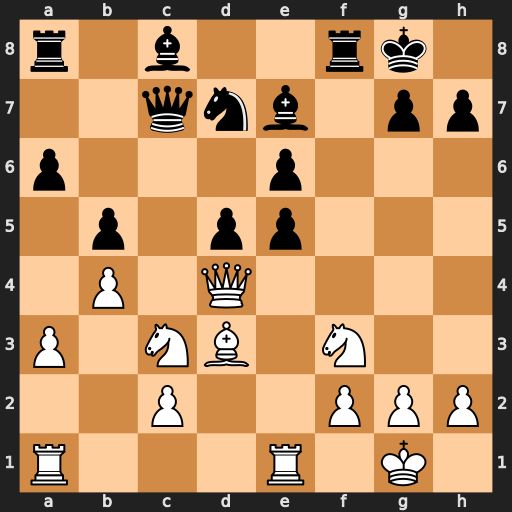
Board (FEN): r1b2rk1/2qnb1pp/p3p3/1p1pp3/1P1Q4/P1NB1N2/2P2PPP/R3R1K1
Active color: w
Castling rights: -
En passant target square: -
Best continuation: Nxd5 exd4 Nxc7